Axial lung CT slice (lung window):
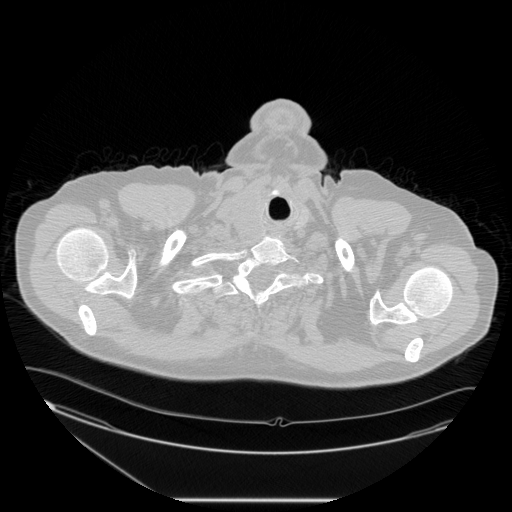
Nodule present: no